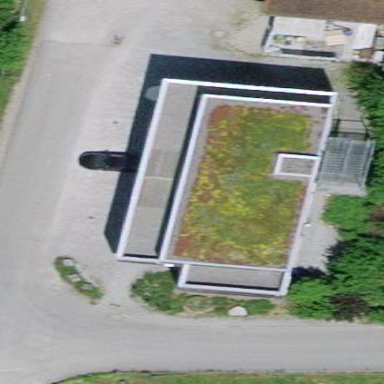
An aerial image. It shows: Commercial building.